Question: I couldn't find a way to reduce the font size of the numbers inside the venn diagram plot. Here are the commands that i have used to produce the plot.
'''
library("limma")
tissue_ven <- vennCounts(tissue_all)
vennDiagram(tissue_ven, names = c("INTERNODE", "LEAF", "ROOT", "SILIQUE", "SEEDLING"), cex = 1, lwd = 1, circle.col= " blue", counts.col="red")
'''
Thanks in advance for help.

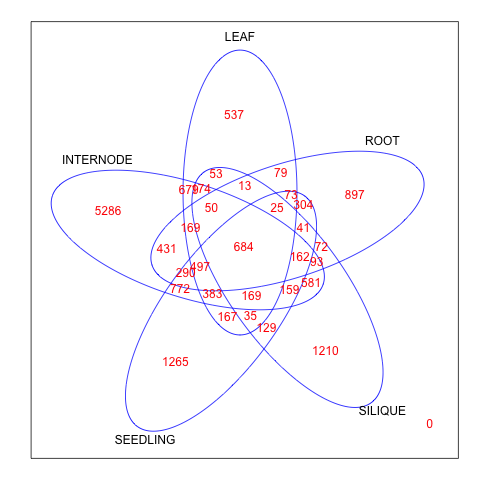
Answer: you could set 'cex' argument to '0.5' for example, but this will change size of all text elements. I don't see a way to change specific text elements separately without customizing 'vennDiagram' function itself